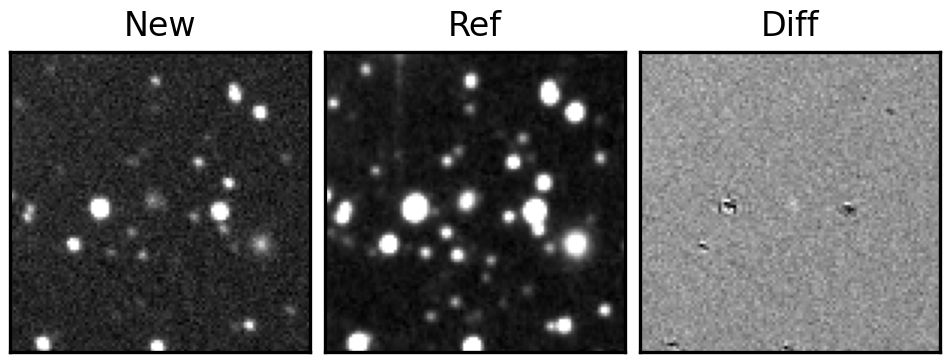
Label: real